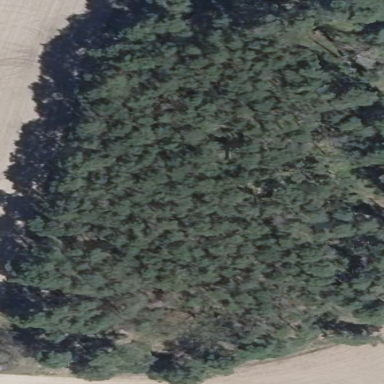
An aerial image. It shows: Forest area.